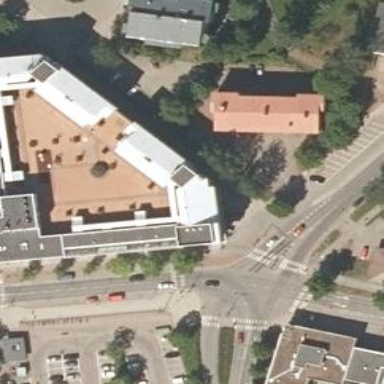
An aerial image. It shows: Flat roofed retail building with khaki-colored roof.